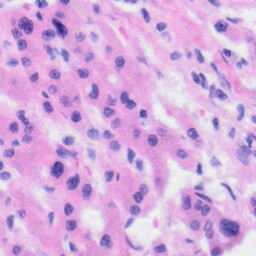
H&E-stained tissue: Liver